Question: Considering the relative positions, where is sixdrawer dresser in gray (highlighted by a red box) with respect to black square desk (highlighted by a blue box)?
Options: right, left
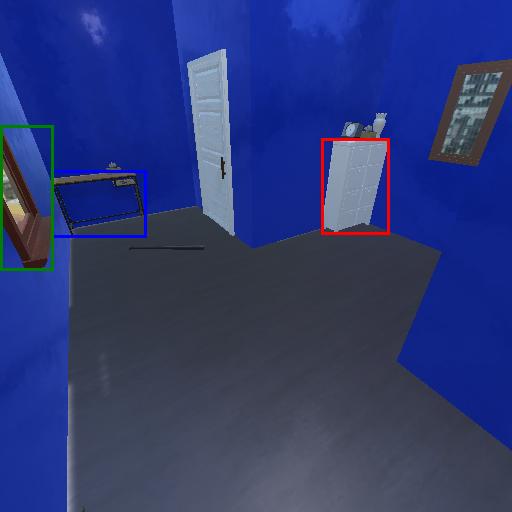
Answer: right